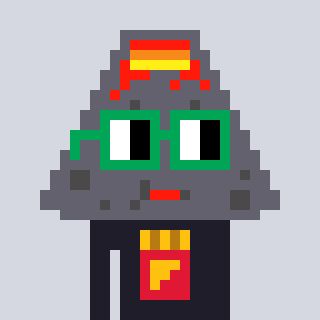
a pixel art character with square green glasses, a volcano-shaped head and a grayscale-colored body on a cool background